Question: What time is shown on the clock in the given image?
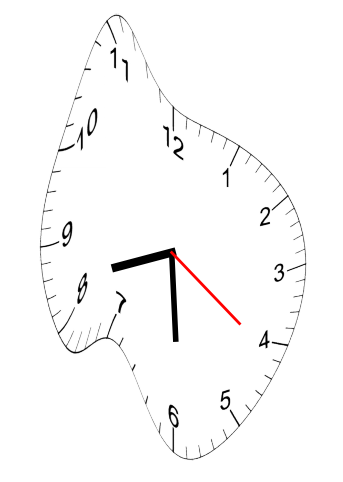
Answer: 08:29:21